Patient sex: M
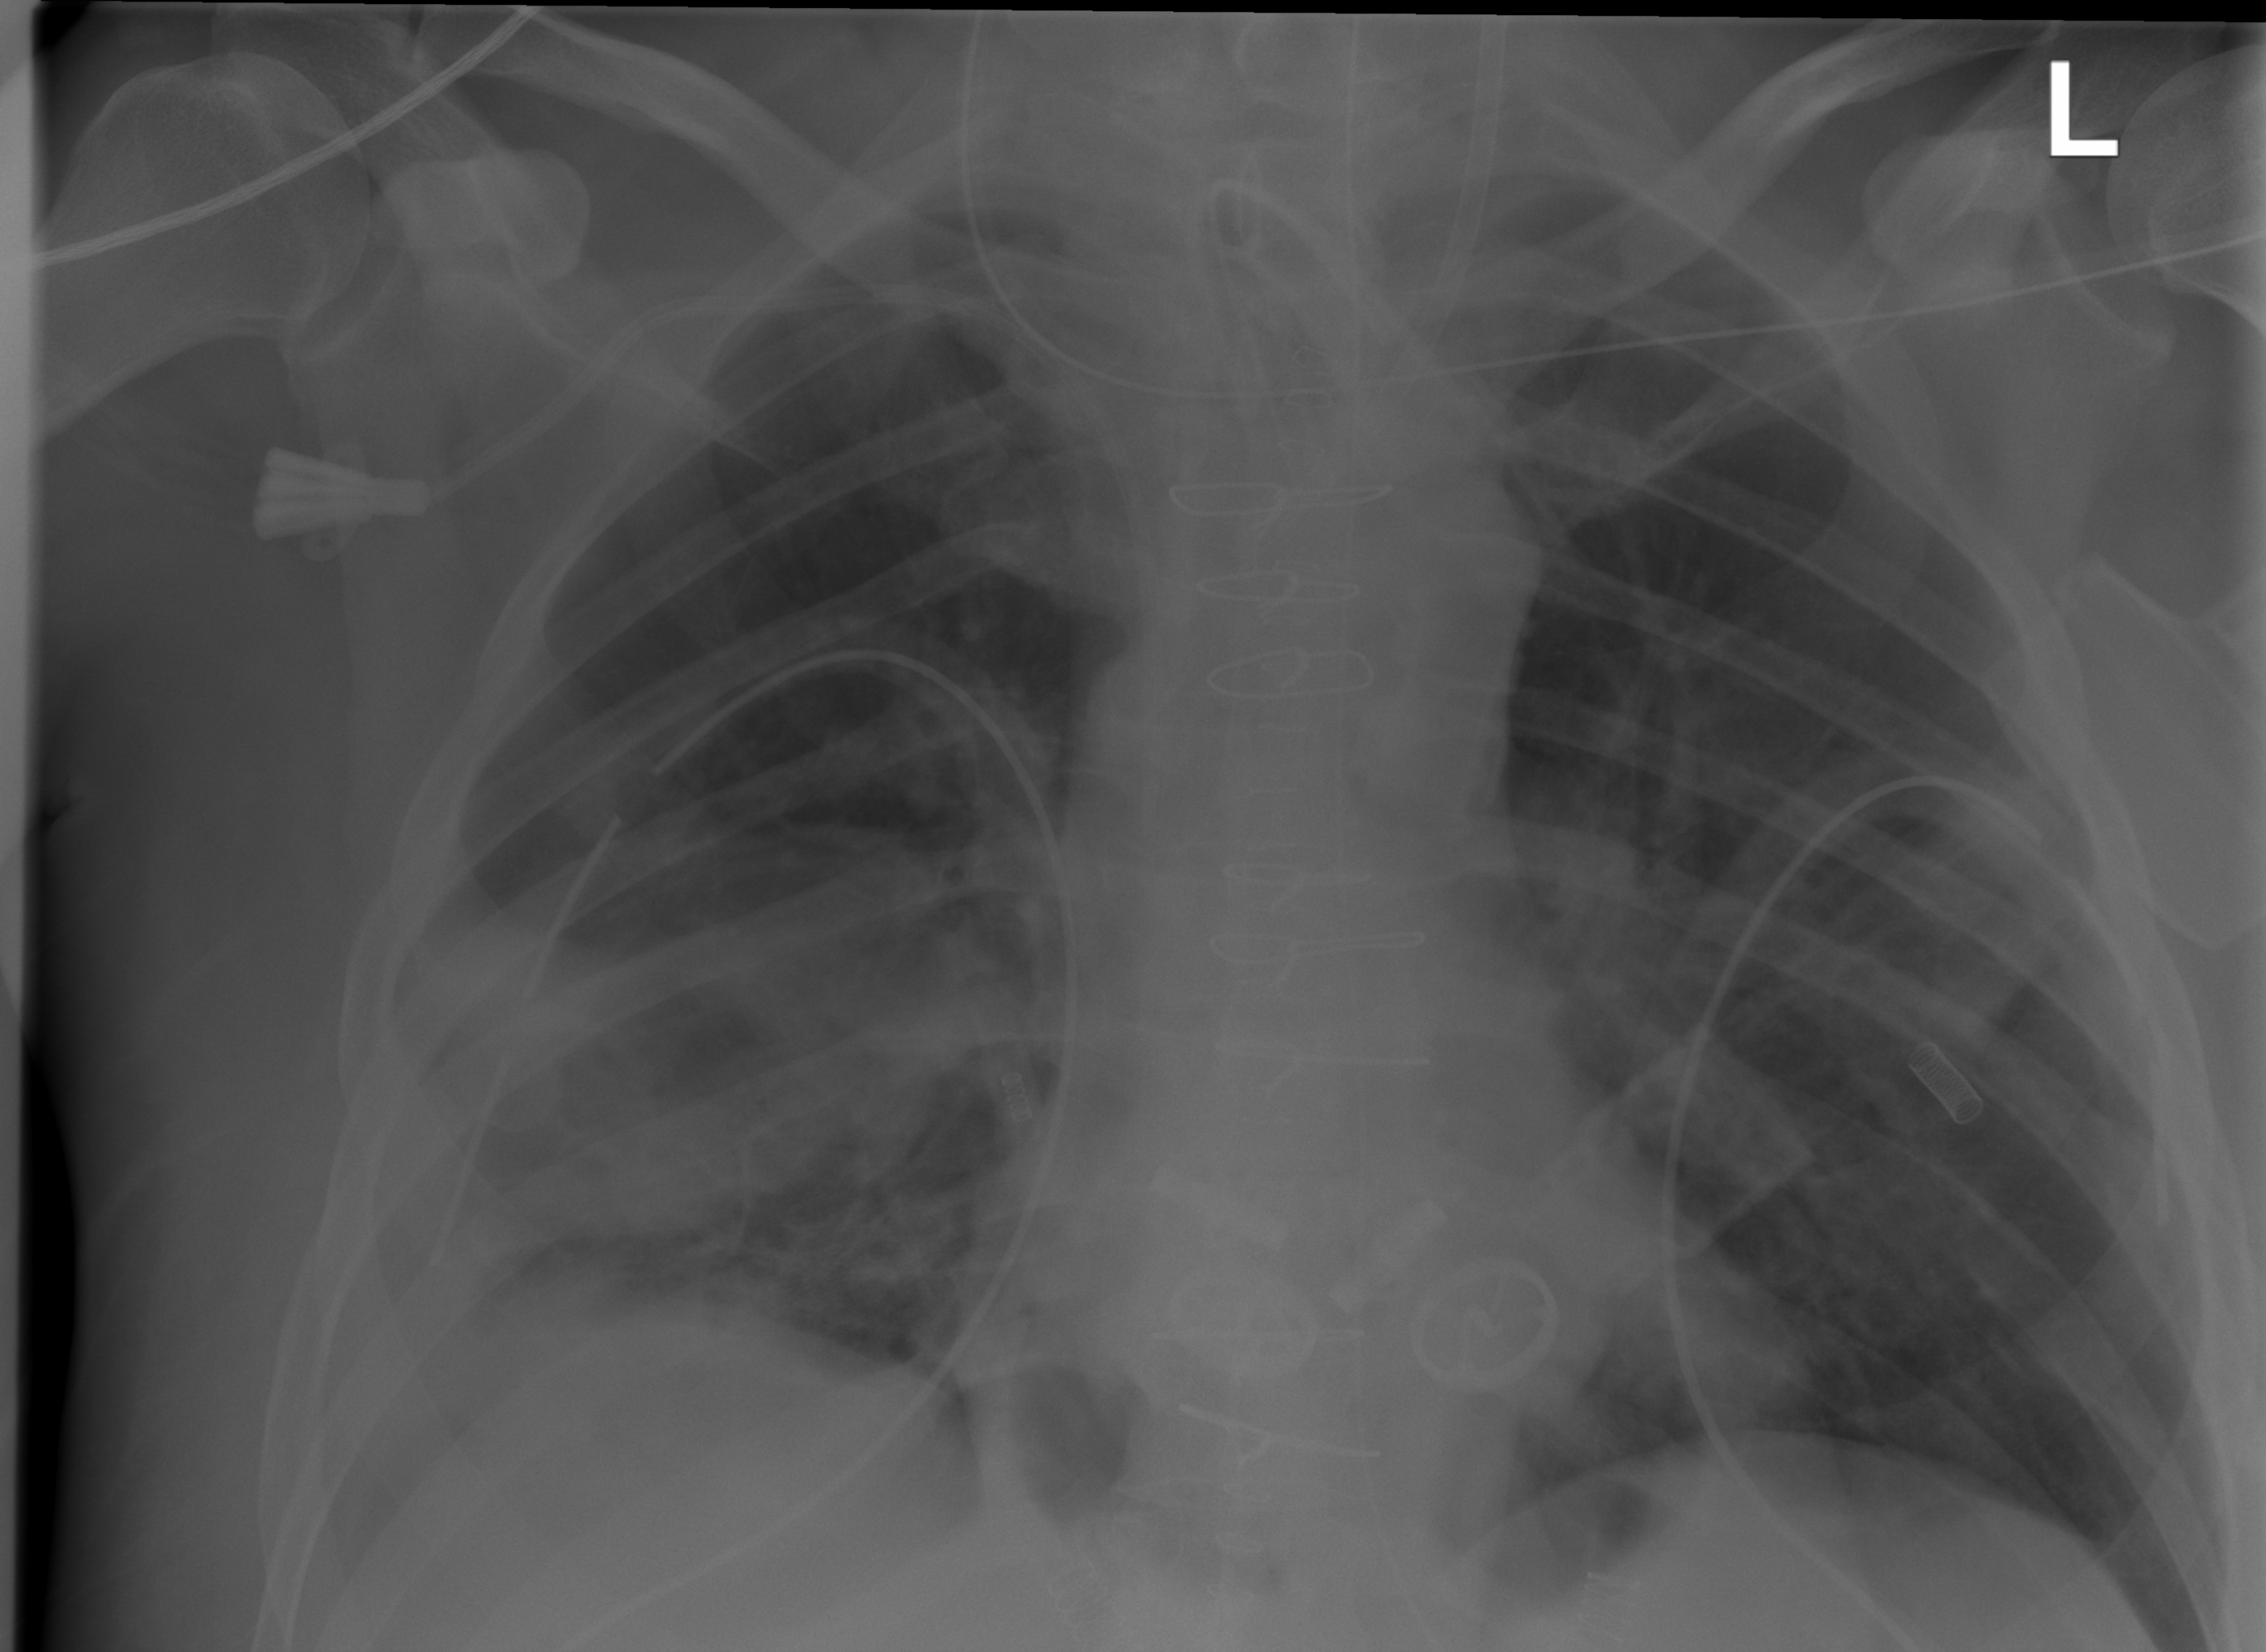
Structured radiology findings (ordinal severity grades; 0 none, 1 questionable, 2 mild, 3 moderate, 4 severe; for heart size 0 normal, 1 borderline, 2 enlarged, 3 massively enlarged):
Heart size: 0
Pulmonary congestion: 0
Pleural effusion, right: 2
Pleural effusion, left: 0
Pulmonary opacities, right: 1
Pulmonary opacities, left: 0
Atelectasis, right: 2
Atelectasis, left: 0